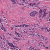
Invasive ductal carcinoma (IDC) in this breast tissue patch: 1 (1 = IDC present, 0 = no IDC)